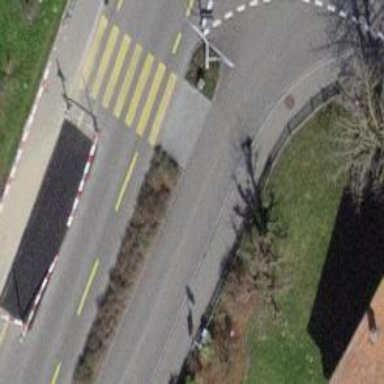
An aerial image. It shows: Platform for public transport. The platform is located by the road.